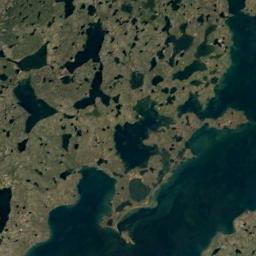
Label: wetland